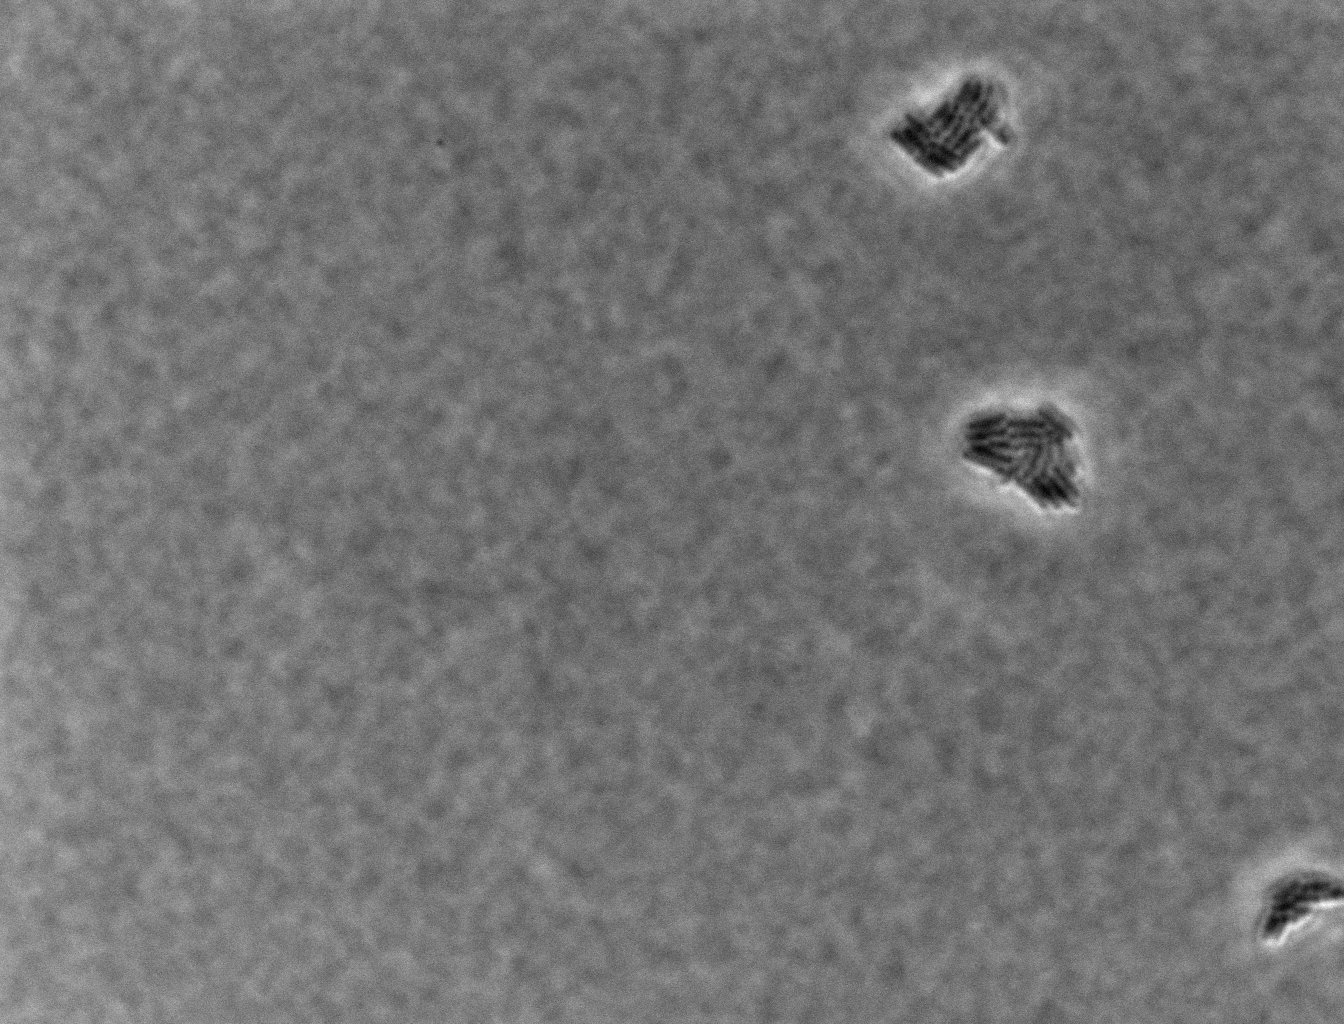
Defocused phase contrast microscopy, 60x objective, 3 h incubation